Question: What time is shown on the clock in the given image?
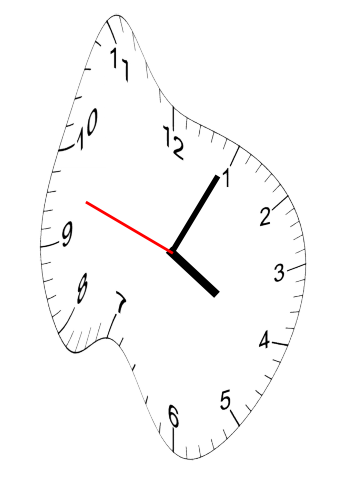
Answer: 04:04:48